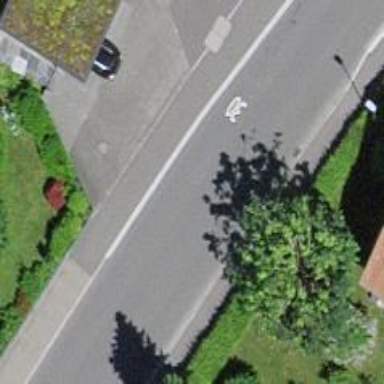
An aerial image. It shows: Bus stop with designated stop position for public transport.